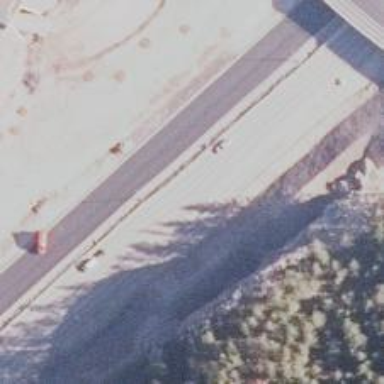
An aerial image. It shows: Trunk highway.